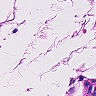
Metastatic tissue present: no